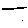
Label: line